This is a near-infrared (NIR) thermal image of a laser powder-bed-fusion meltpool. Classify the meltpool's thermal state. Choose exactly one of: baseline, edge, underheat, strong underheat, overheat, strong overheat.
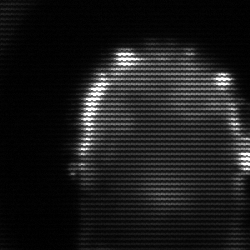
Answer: baseline